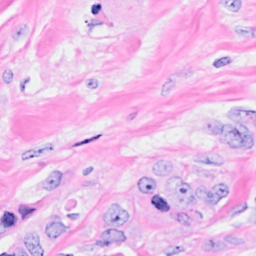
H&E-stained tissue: Breast